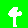
Digit: 4